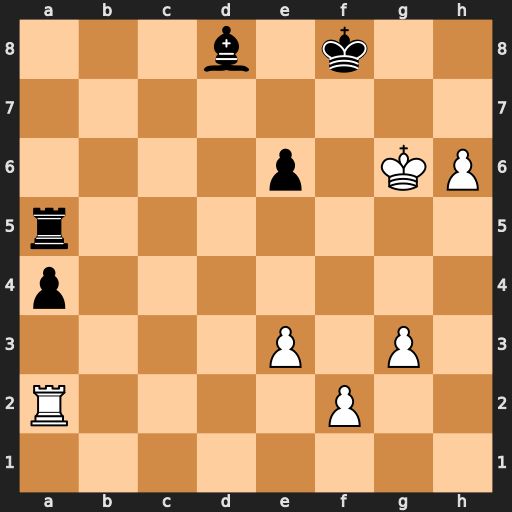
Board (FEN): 3b1k2/8/4p1KP/r7/p7/4P1P1/R4P2/8
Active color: w
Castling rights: -
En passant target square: -
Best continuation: h7 Rg5+ Kh6 Kf7 h8=Q